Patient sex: F
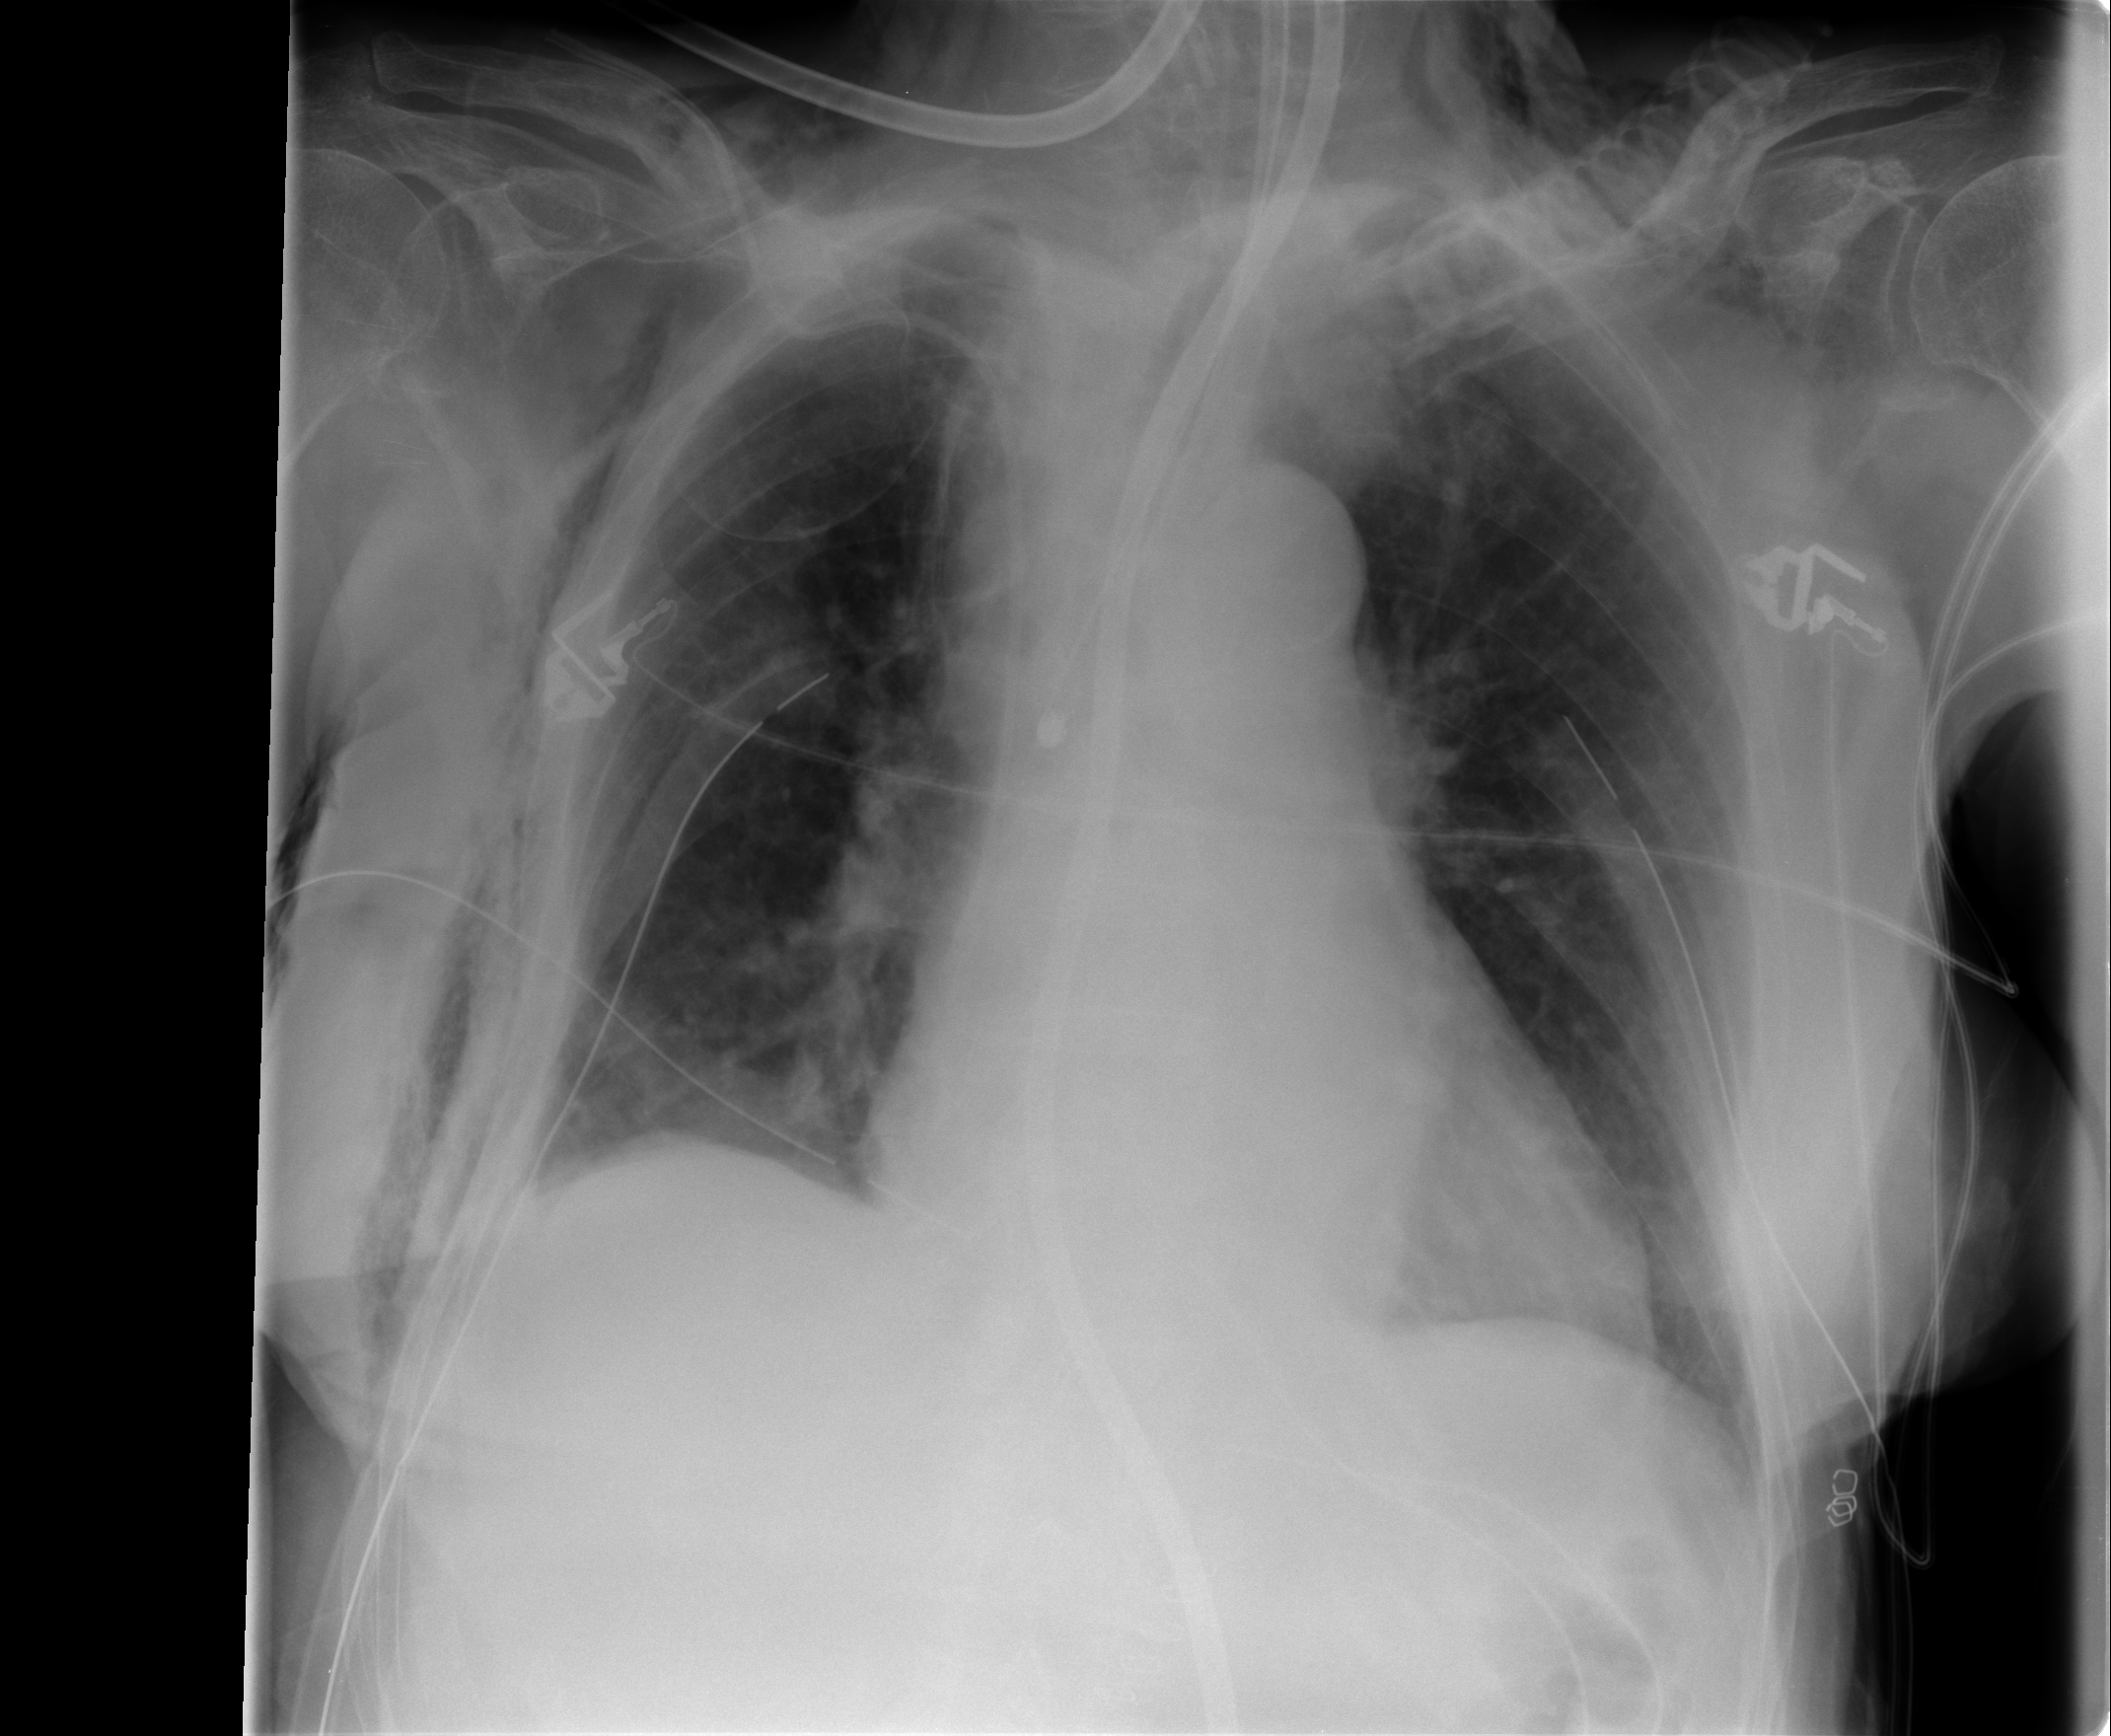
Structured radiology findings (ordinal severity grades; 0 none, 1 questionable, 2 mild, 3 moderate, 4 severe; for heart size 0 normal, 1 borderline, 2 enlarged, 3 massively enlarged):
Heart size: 2
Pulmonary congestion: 1
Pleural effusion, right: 1
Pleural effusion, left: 0
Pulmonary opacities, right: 2
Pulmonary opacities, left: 2
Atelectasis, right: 2
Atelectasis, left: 2